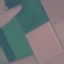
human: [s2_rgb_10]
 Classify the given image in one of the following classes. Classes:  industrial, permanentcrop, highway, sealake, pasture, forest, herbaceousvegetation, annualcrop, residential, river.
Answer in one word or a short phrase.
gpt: AnnualCrop